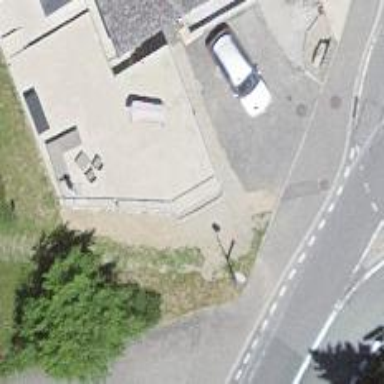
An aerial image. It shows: Set of steps on the road.